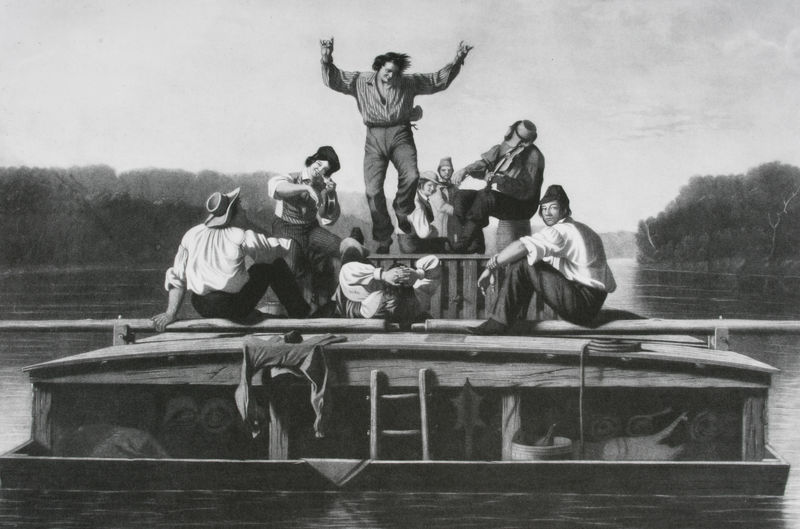
Titel: The Jolly Flatboatmen (I)
Standort: Fort Worth (Texas)
Institution: Amon Carter Museum
Schlagwörter: baum, berg, gemälde, gruppe, himmel, laub, mann, meer, schatten, wasser, weiß, wolken, bäume, dreieck, fluss, landschaft, menschen, see, sitzen, ufer, wäsche, bewegung, finger, frisur, geste, grau, haar, holz, hut, hüte, licht, männer, schwarz, zeichnung, blick, dach, gürtel, tier, tuch, fest, gesellschaft, haube, malerei, tanz, feier, flasche, hemd, hose, kappe, mütze, arme, band, blicke, falten, kleidung, stein, hände, instrument, niederlande, öl, ast, horizont, natur, spiegelung, stamm, wind, kanal, insel, haare, stoff, bühne, musik, musiker, tanzen, wald, boot, kahn, paddel, ruder, fell, taille, ruhig, schiff, sommer, liegen, hosen, jungen, leine, mast, schiffer, bündel, hemden, last, gebirge, rast, arbeiter, ladung, leiter, treppe, essen, spielen, rudern, musizieren, uhr, korb, freude, foto, fotografie, lachen, posen, spiel, schwein, stangen, seil, windig, steht, schwarz weiß, fass, lustig, rolle, geige, geiger, violine, floss, springen, reise, rollen, kapelle, lans, trog, flussfahrt, fröhlich, fähre, stange, deck, zuschauen, pullover, chillen, tänzer, spaß, fot, fiedel, musikant, inseln, fahrt, bootsfahrt, durchfahrt, schifffahrt, bot, proviant, firmament, musikanten, musikkapelle, ganz, gesellen, vorräte, burschen, badefreuden, armbanduhr, an deck, schwwarz, freuen, gerätschaften, alla rinascimento, fiedler, flussschiffer, gemäldde, seilrolle, de, flämmisch, schiffsleute, ll, nkschiff